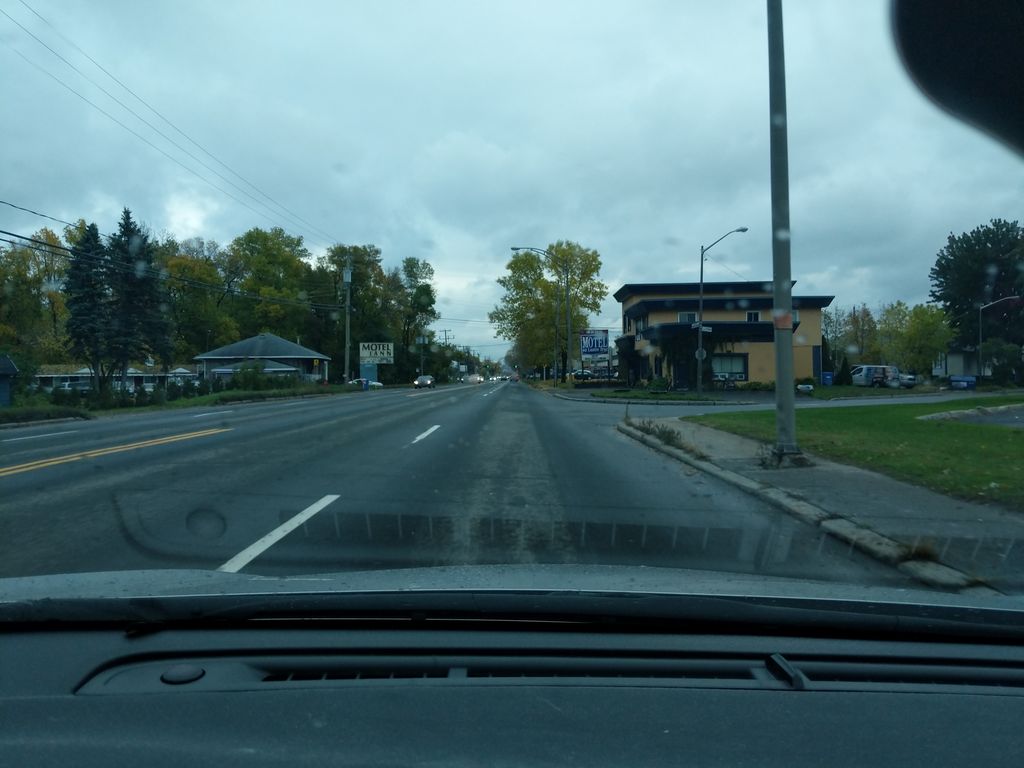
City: quebec_city